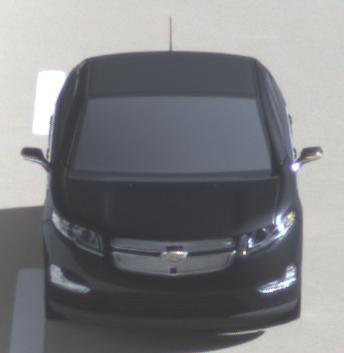
Make: Chevrolet
Model: Volt
Detailed model: Volt
Model produced from: 2011/11
Model produced until: 2014/08
Doors: 5
Color: black
Road condition: dry road
Daytime: morning or afternoon
Contrast: high contrast